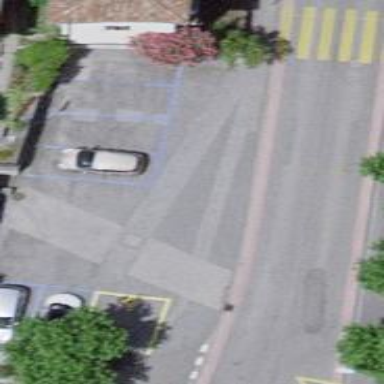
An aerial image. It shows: Parking area with surface.